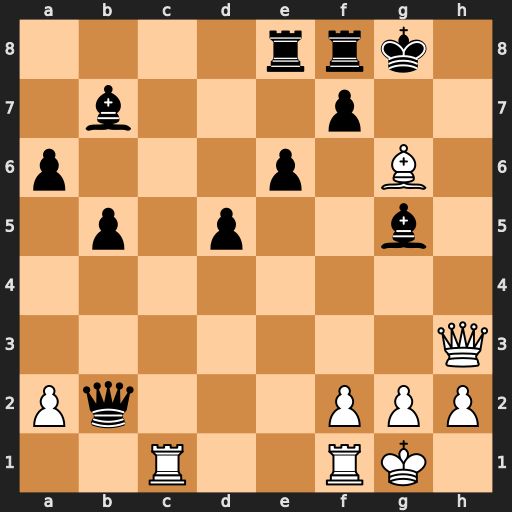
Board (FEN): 4rrk1/1b3p2/p3p1B1/1p1p2b1/8/7Q/Pq3PPP/2R2RK1
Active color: w
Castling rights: -
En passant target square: -
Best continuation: Qh7#